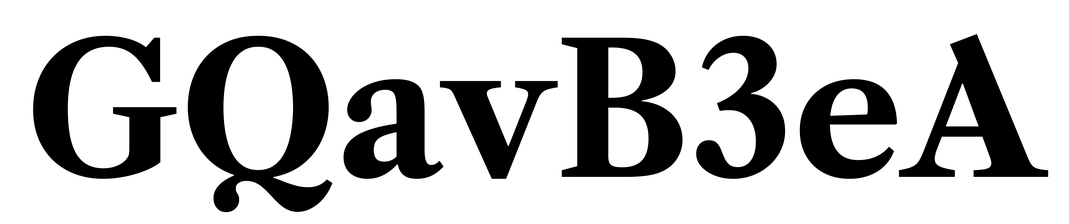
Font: LibreCaslonText_Bold